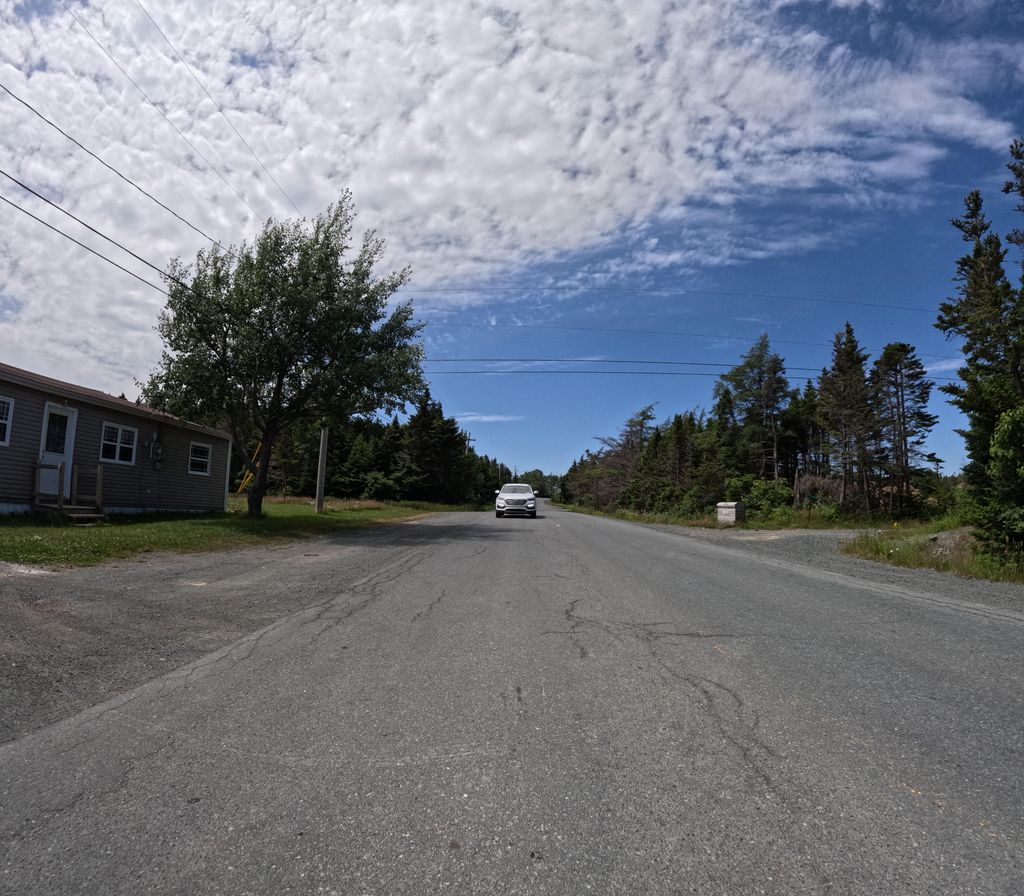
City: st_johns